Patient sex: M
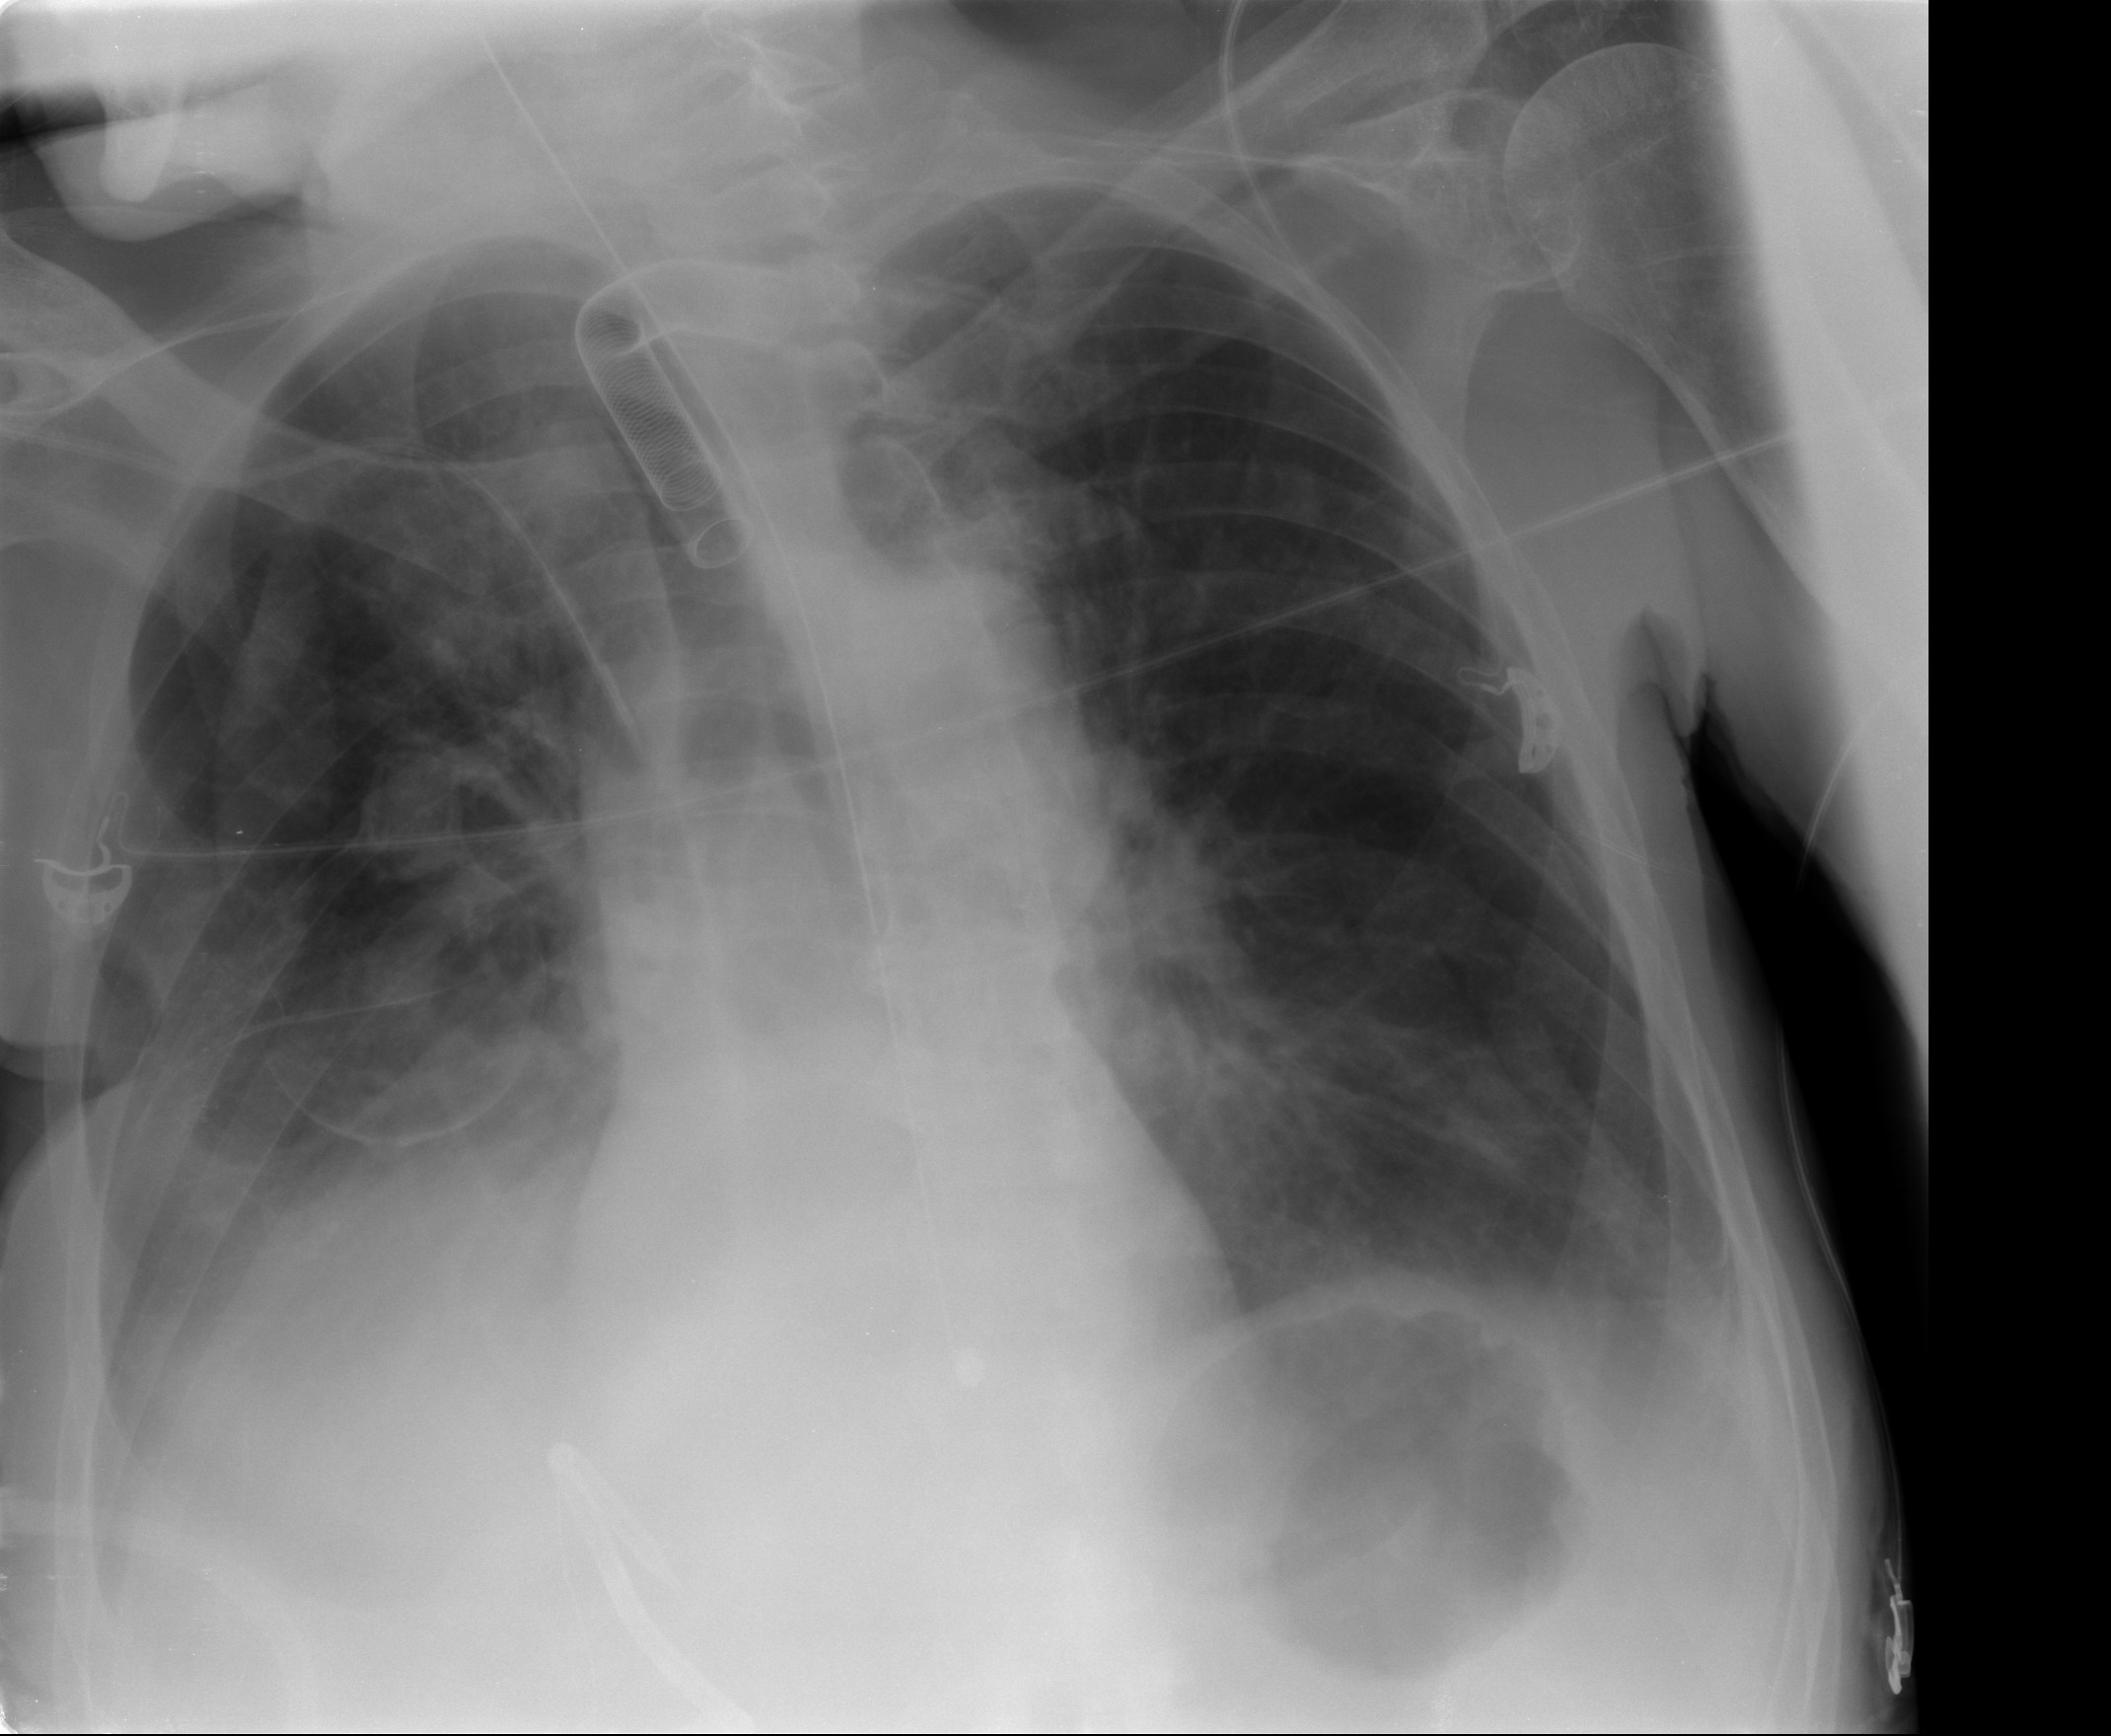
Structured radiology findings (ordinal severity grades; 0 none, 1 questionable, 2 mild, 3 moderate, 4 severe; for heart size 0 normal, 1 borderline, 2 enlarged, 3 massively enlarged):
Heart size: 0
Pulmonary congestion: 2
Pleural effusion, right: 1
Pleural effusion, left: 1
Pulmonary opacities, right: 0
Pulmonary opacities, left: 0
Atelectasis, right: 2
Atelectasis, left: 0